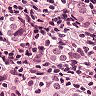
Metastatic tissue present: yes